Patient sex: F
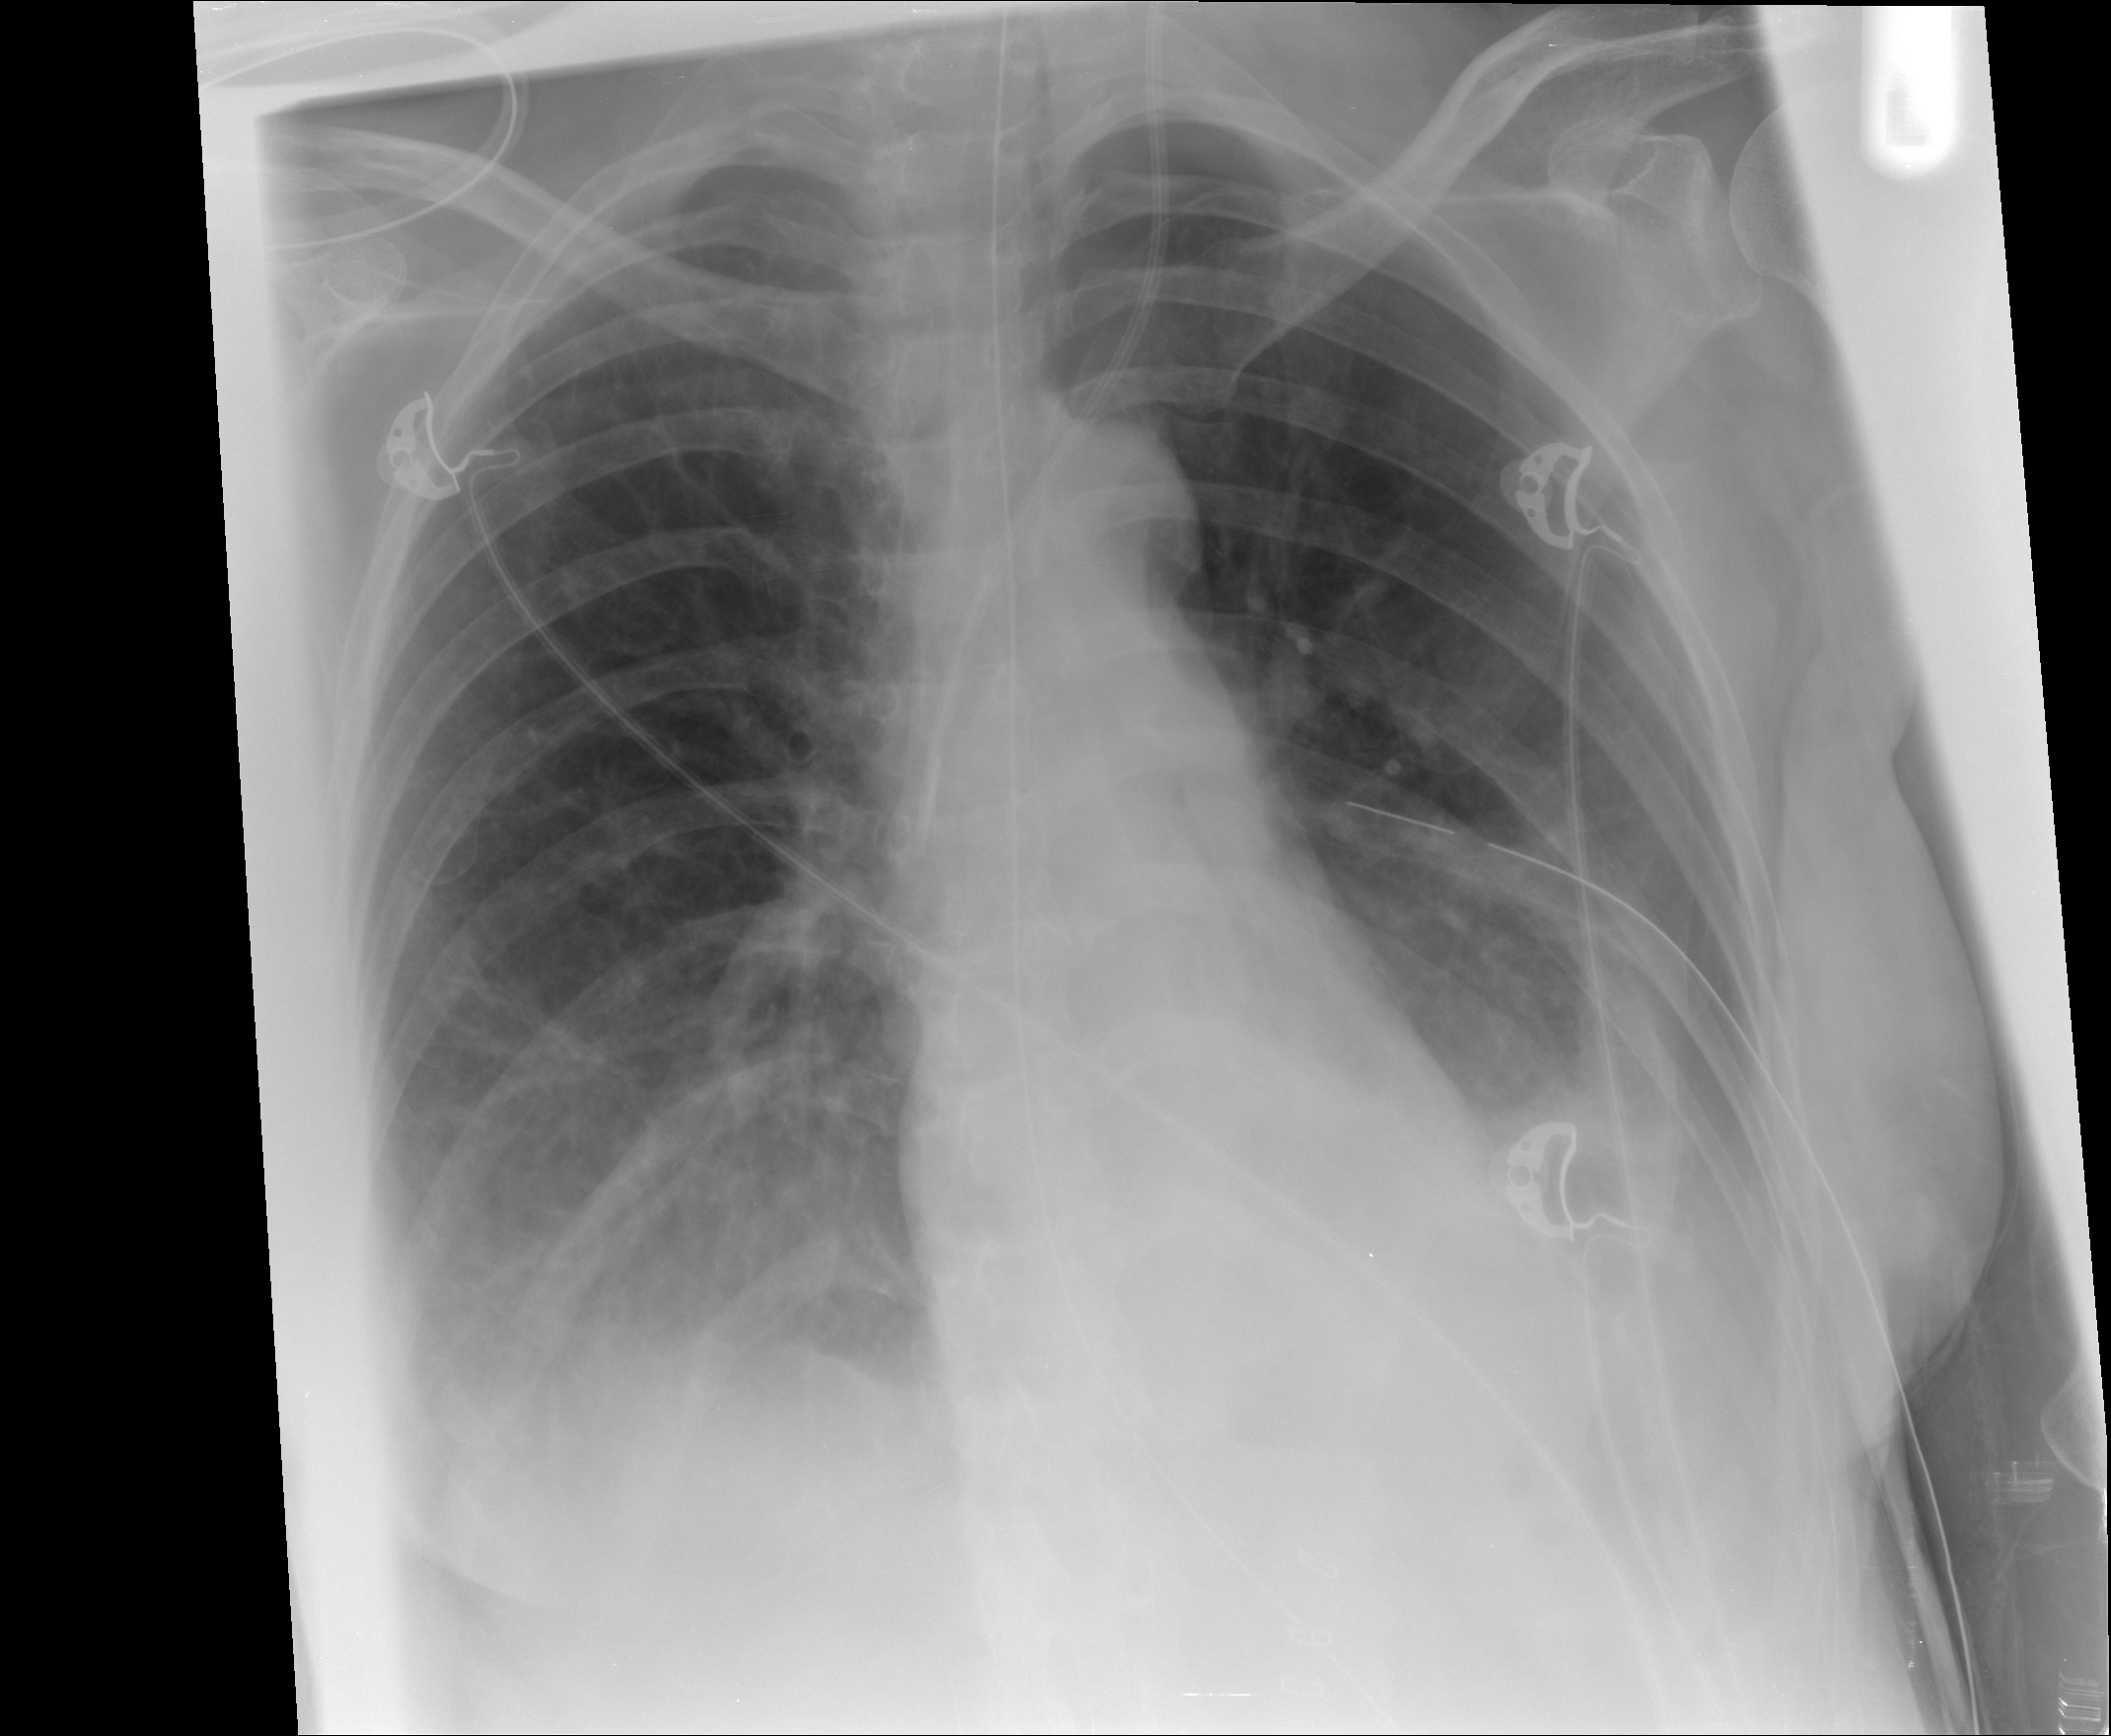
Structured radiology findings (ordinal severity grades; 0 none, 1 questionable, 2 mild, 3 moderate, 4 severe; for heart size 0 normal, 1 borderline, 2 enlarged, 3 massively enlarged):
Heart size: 0
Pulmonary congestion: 0
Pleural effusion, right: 2
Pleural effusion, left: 2
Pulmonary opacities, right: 2
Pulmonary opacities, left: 0
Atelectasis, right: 2
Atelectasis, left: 2